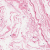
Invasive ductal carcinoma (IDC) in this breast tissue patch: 0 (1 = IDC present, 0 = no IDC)